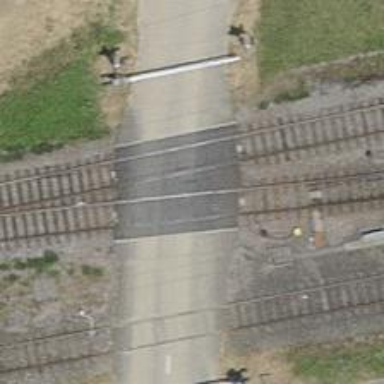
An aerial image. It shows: Automatic barrier at level railway crossing.